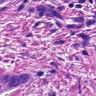
Metastatic tissue present: yes